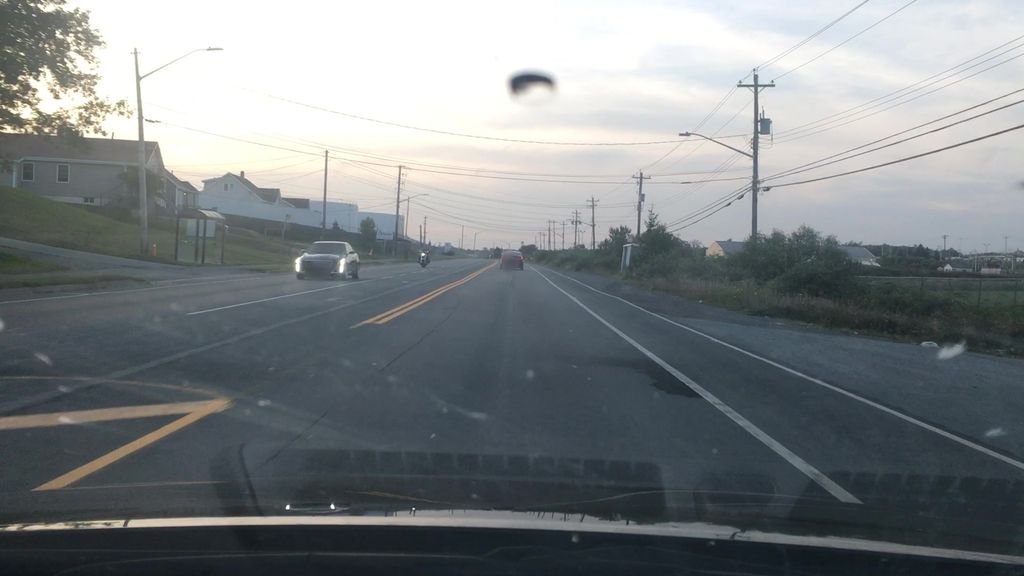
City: halifax